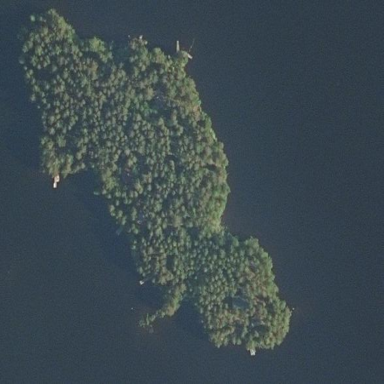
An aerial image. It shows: Image showing island.